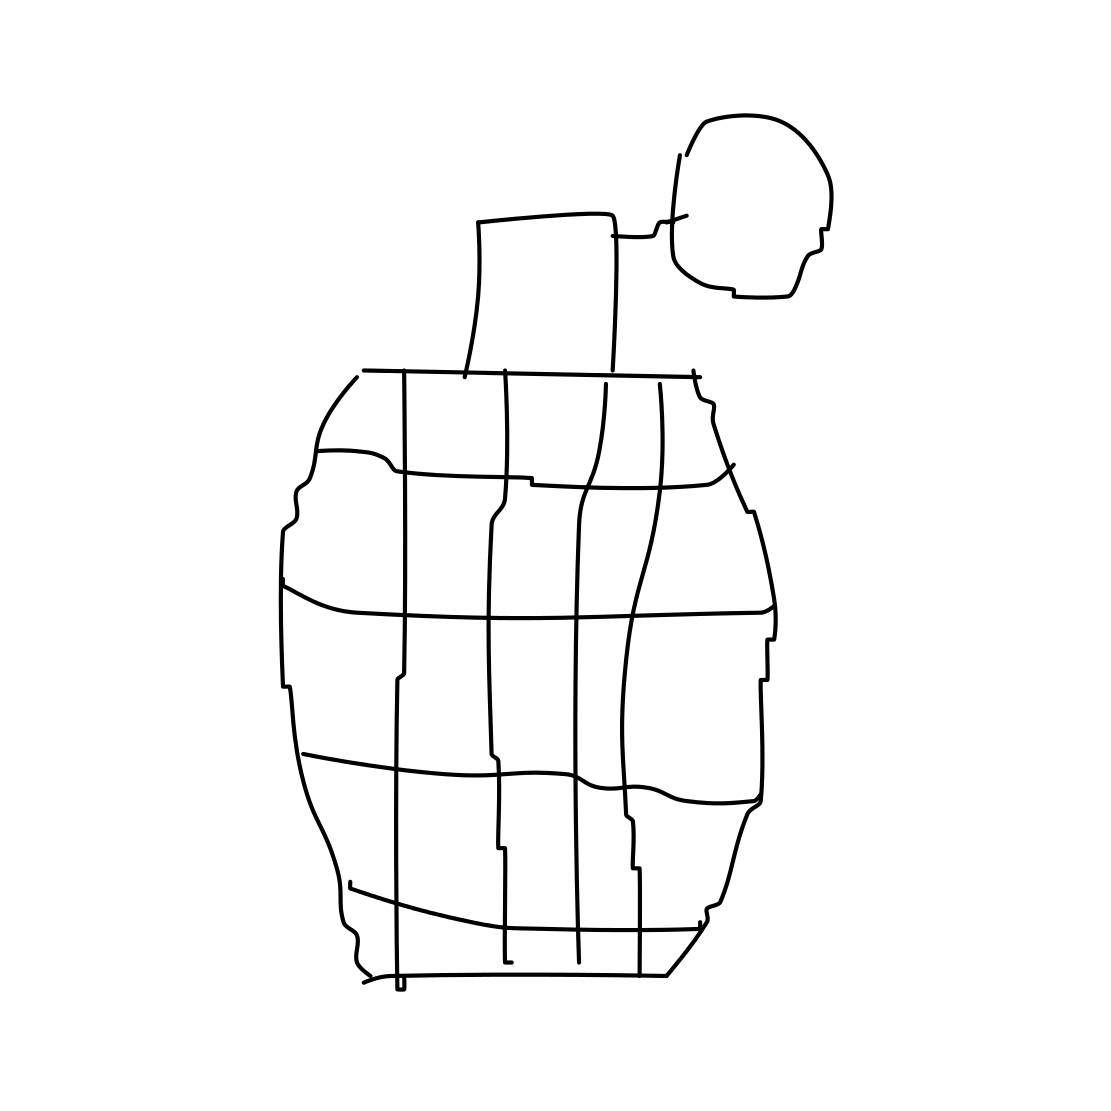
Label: grenade